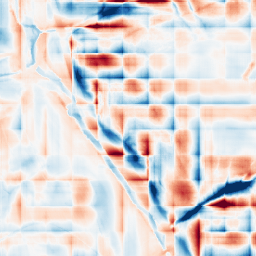
Category: wavelet
Decomposition family: wavelet_dwt
Decomposition parameters: wavelet: db2
level: 5
Upsampling method: fft_zeropad
Upsampling parameters: scale: 4
Upsampling scale: 4